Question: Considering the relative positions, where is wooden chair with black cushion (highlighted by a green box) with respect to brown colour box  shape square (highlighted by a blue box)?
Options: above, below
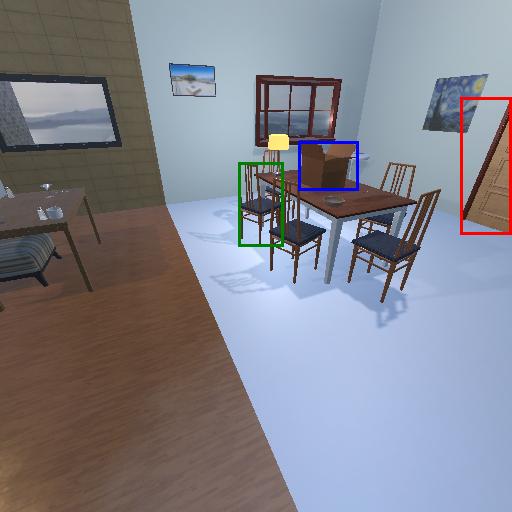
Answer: above